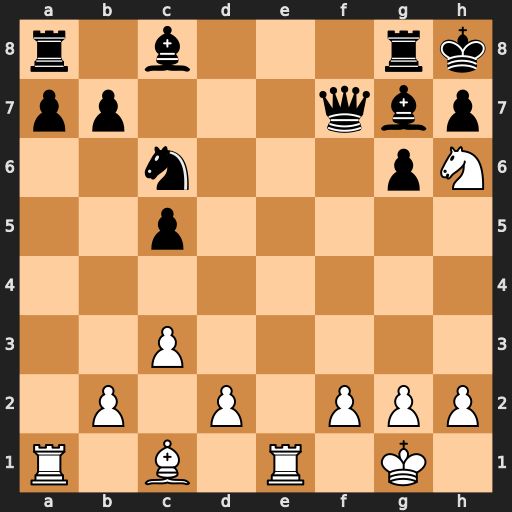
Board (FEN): r1b3rk/pp3qbp/2n3pN/2p5/8/2P5/1P1P1PPP/R1B1R1K1
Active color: w
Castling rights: -
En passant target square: -
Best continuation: Nxf7#